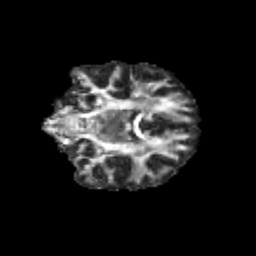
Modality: FA
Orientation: coronal
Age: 12
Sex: female
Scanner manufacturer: siemens
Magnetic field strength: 3 T
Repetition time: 3.8 s
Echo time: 0.07 s